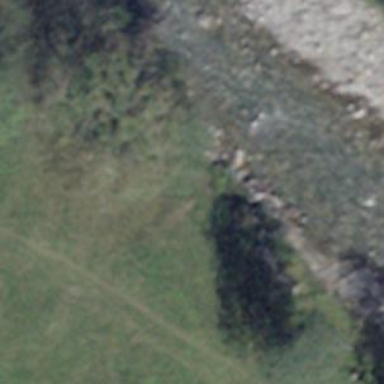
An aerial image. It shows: Brown bench in the vicinity.